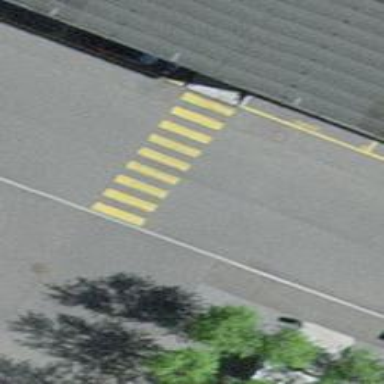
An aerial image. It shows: Uncontrolled zebra crossing with notable zebra markings.